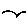
Label: bird